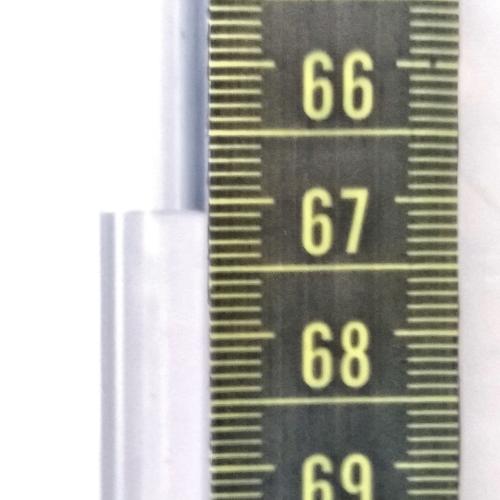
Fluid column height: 67.1 cm